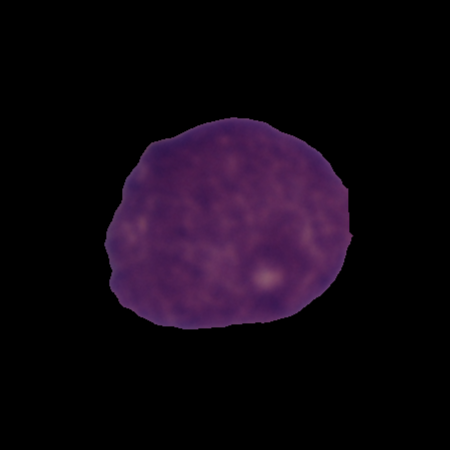
Label: cancer